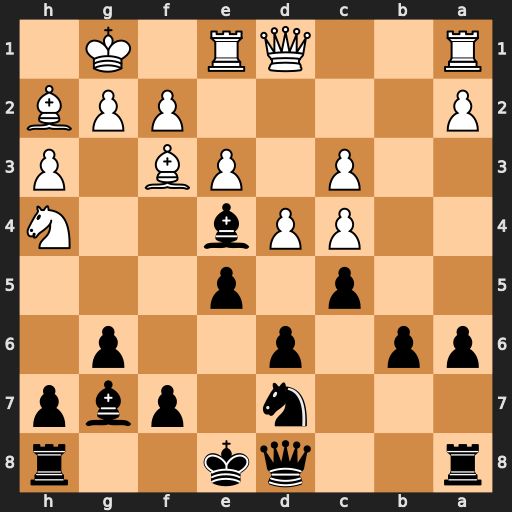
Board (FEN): r2qk2r/3n1pbp/pp1p2p1/2p1p3/2PPb2N/2P1PB1P/P4PPB/R2QR1K1
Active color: b
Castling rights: kq
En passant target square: -
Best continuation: Qxh4 Bg3 Bxf3